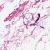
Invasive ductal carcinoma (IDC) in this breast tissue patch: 0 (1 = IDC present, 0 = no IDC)